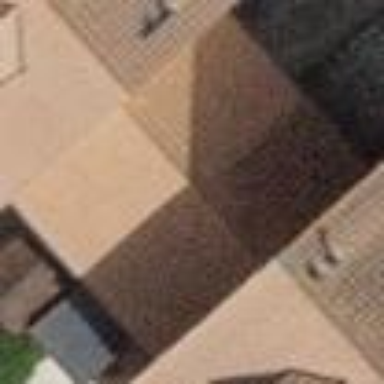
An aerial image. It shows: View of roof of building.